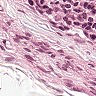
Metastatic tissue present: no